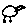
Label: bird